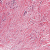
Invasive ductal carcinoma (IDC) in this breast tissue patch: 0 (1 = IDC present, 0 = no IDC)